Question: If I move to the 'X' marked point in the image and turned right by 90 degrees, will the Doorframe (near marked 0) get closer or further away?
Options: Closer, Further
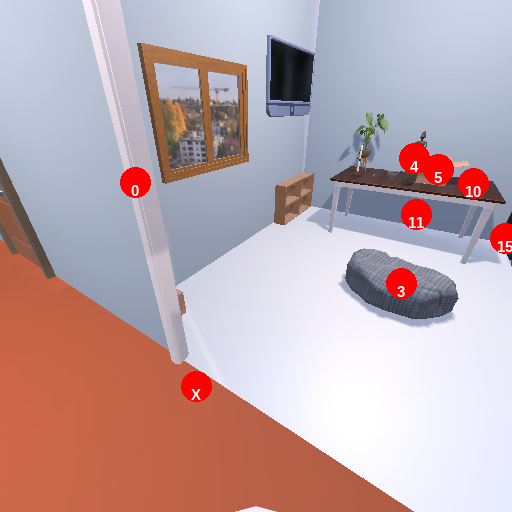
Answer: Closer